Question: At school, we are learning to write triggers in SQL and I wrote one, but it's wrong. Therefore, I would like to delete it.
I tried the following:
'''
mysql> use information_schema
Database changed
mysql> drop trigger log;
ERROR 1360 (HY000): Trigger does not exist
'''
But as you see, I get an error because it does not exist.
When I use Sequel Pro and check that table with 'select * from triggers;', it shows me there IS a trigger called log. See screenshot:

I tried removing it by right-clicking and click on "delete row", but then I get the following error:
> Couldn't delete rows.MySQL said: Access denied for user 'robbert'@'localhost' to database 'information_schema'
How am I supposed to remove that trigger? It's clearly there?
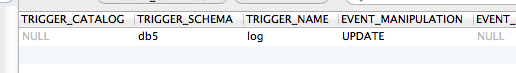
Answer: The 'TRIGGER_SCHEMA' column indicates the database in which your trigger is defined: you'll need to 'USE db5', not 'INFORMATION_SCHEMA' (or else qualify the trigger name in the 'DROP TRIGGER' statement):
'''
USE db5;
DROP TRIGGER log;
'''
Or:
'''
DROP TRIGGER db5.log;
'''